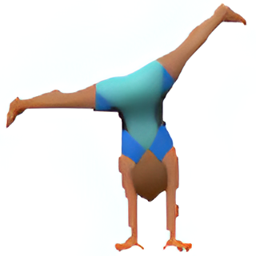
Name: man doing cartwheel type 4
Emoji: 🤸🏽‍♂️
Group: People & Body
Sub-group: person-sport